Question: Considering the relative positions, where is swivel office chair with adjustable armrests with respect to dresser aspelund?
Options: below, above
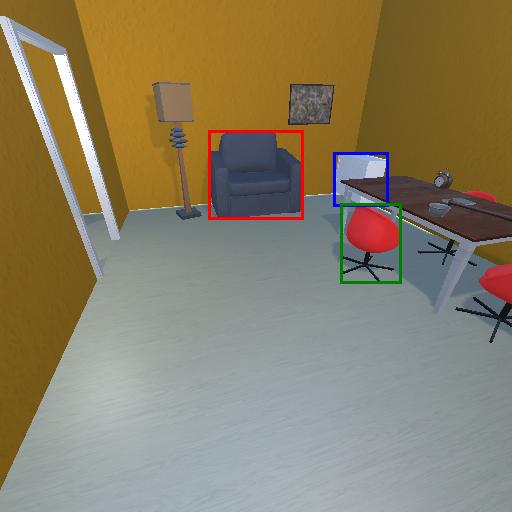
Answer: below